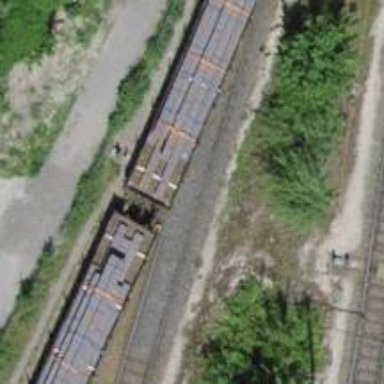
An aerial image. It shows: Railway switch.